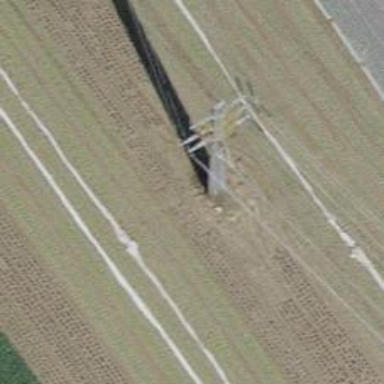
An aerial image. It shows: Minor power line.